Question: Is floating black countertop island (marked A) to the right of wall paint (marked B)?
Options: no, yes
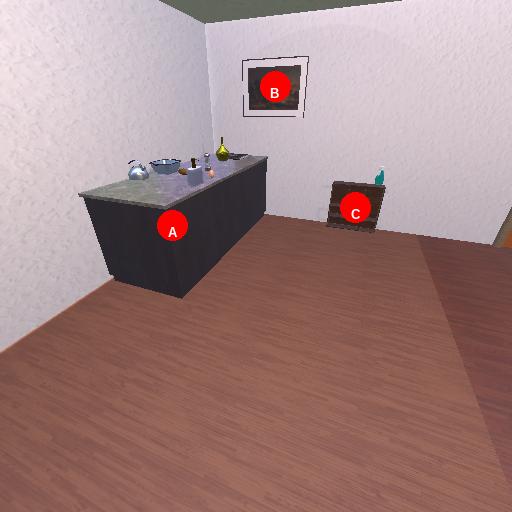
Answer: no